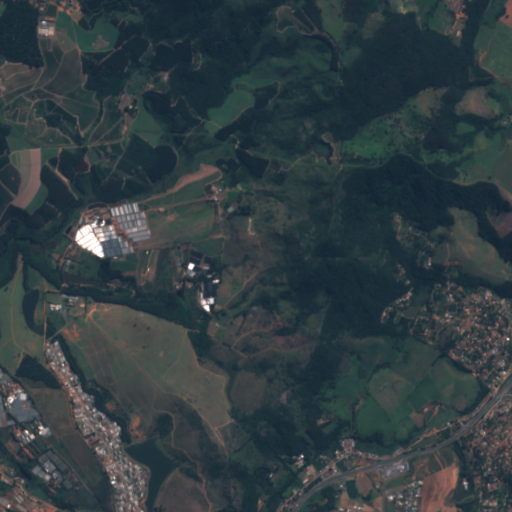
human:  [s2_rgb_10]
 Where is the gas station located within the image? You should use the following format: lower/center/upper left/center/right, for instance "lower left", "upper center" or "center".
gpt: The gas station is located in the lower right of the image.
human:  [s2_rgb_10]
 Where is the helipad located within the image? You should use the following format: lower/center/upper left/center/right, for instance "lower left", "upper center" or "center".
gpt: The helipad is located in the upper left of the image.
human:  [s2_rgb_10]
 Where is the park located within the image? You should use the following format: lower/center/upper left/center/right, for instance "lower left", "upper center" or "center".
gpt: The park is located in the center left of the image.
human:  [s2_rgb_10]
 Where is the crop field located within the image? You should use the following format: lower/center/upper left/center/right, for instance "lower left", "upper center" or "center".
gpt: There is no crop field in the image.